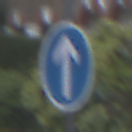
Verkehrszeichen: VorgeschriebeneFahrtrichtungGeradeaus
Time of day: MorningAfternoon
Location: Outdoor (Urban)
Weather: Overcast
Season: NotSpecified
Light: Natural